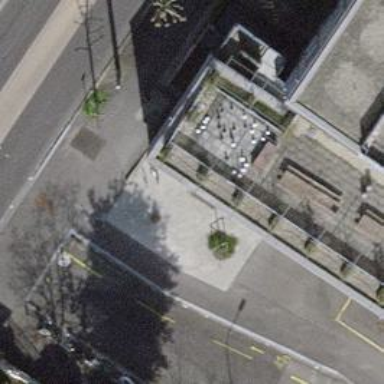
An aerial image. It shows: Bicycle parking area with stands.